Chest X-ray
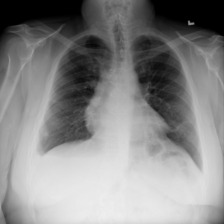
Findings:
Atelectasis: negative
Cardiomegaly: negative
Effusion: positive
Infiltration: negative
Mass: negative
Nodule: negative
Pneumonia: negative
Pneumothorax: negative
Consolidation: negative
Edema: negative
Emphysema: negative
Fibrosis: negative
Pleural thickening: negative
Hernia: negative